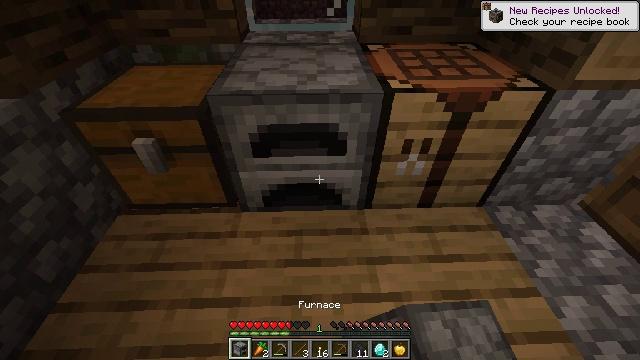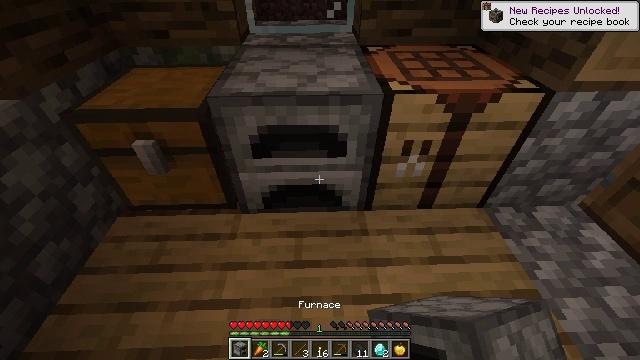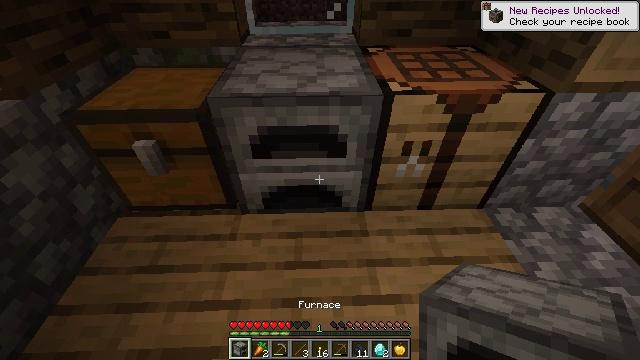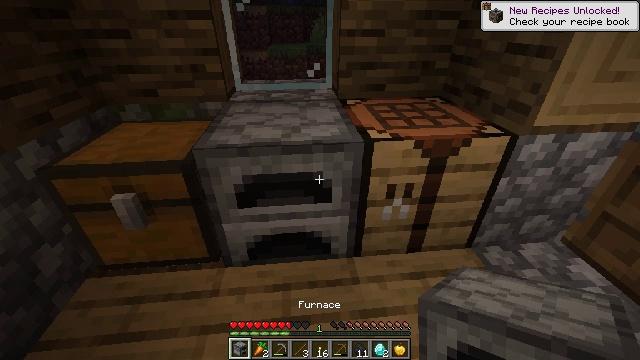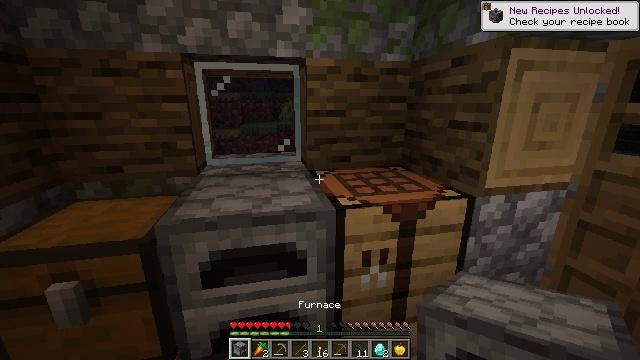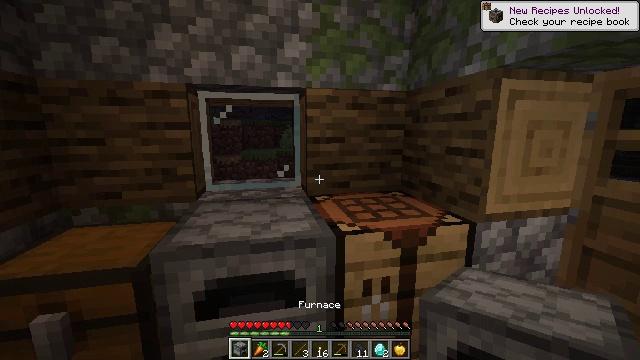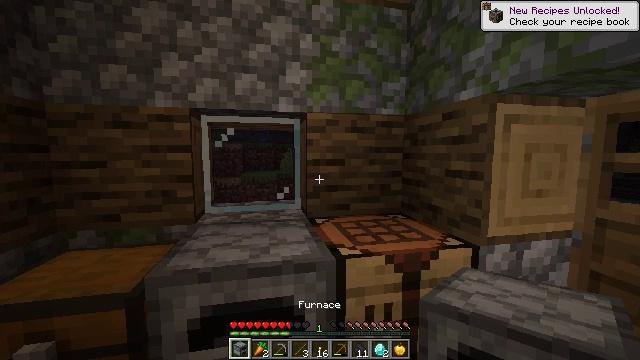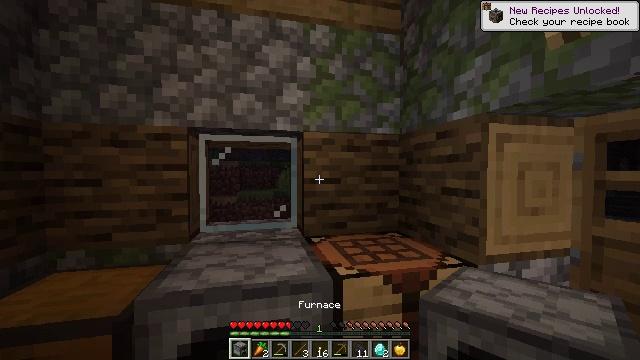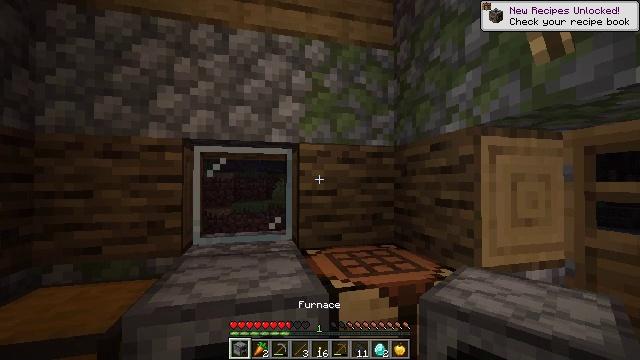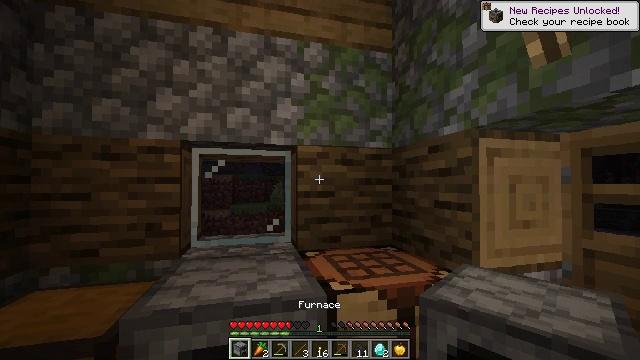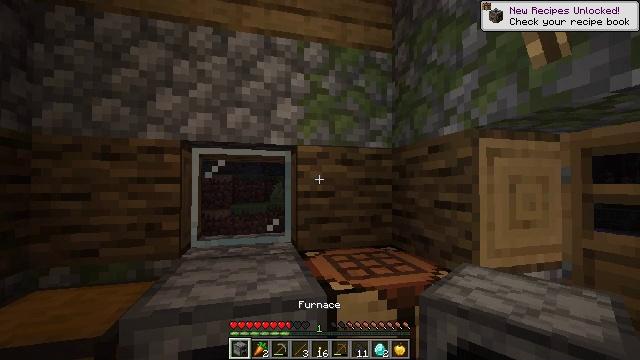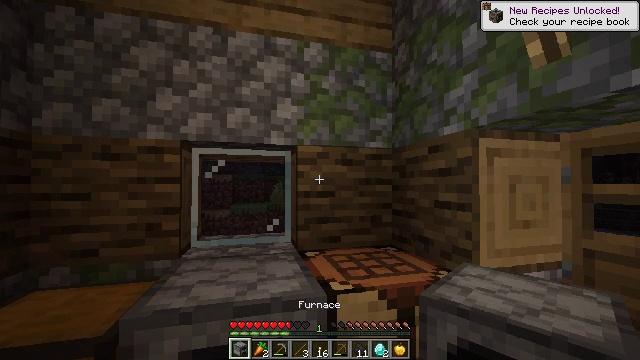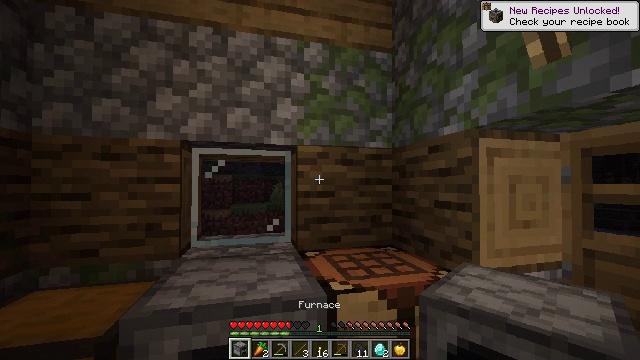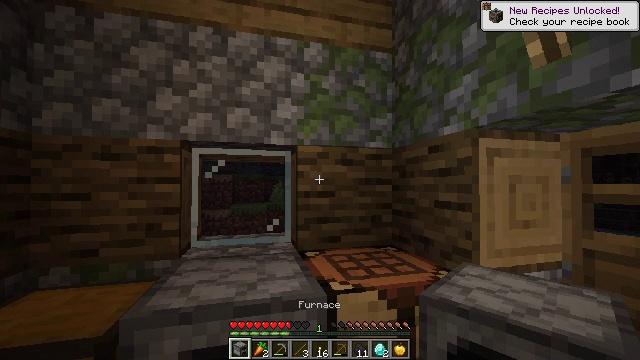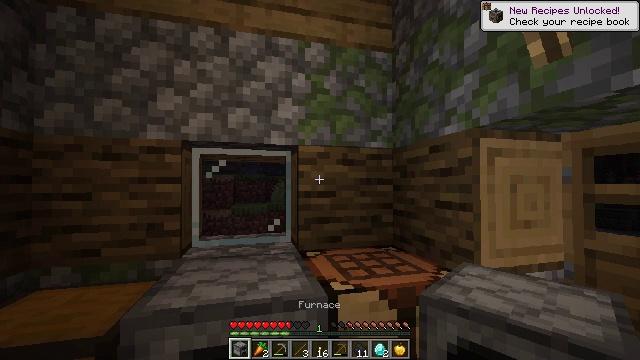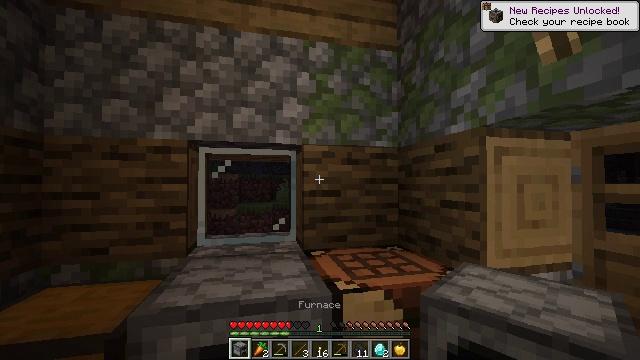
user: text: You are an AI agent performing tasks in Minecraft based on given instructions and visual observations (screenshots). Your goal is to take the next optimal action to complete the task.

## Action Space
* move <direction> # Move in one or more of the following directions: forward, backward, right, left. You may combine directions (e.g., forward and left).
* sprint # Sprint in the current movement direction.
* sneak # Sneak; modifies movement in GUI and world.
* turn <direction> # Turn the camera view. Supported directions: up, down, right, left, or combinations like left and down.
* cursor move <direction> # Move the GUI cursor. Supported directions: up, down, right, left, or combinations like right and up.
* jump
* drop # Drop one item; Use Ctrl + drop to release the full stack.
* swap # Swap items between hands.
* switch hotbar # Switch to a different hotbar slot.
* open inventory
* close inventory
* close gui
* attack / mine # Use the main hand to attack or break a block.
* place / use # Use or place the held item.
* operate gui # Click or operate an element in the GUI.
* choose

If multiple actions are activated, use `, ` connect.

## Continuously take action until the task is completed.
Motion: motion action
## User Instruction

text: Gather some oak stairs for reuse.
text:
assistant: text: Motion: no_op
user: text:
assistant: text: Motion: no_op
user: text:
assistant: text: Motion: turn right and up
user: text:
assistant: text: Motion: turn right and up
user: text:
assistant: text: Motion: turn up
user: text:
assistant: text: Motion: turn up
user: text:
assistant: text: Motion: turn up
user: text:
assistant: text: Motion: turn right and up
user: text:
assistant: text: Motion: no_op
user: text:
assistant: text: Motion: no_op
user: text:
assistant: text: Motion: no_op
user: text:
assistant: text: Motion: no_op
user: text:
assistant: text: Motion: no_op
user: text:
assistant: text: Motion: no_op
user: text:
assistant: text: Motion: turn left
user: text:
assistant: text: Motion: turn left and down
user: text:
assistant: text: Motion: turn left and down
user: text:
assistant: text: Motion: turn left and down
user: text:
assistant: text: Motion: turn left and down
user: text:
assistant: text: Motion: turn left and down
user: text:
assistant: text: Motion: no_op
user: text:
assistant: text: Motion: no_op
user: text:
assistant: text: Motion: turn left
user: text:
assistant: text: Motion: turn left and down
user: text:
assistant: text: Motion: turn left and down
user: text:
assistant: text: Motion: turn left and down
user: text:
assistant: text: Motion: turn left and down
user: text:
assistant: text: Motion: turn left and down
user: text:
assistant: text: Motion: turn right and down
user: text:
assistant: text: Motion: no_op